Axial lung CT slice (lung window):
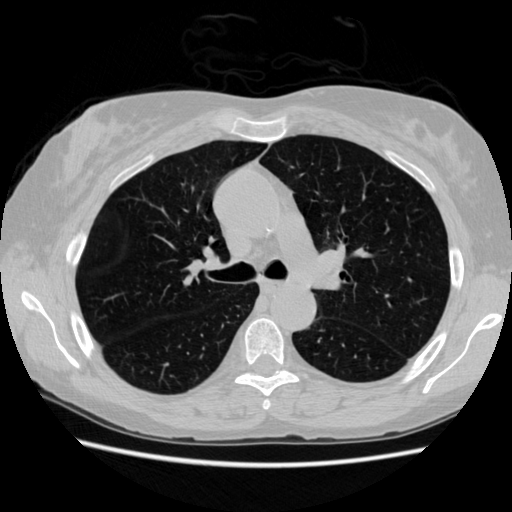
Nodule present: no